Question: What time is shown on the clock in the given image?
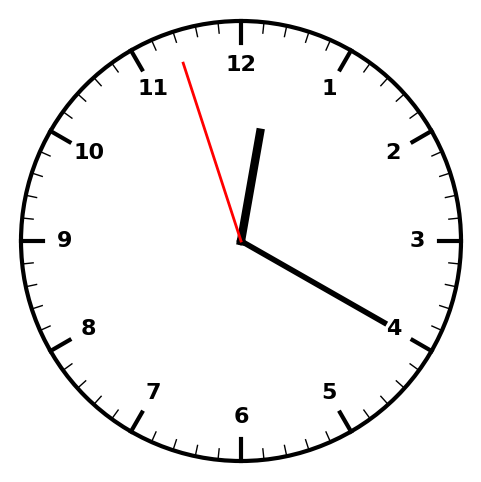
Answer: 12:19:57